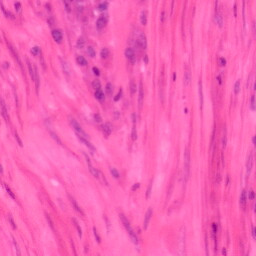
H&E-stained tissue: Colon